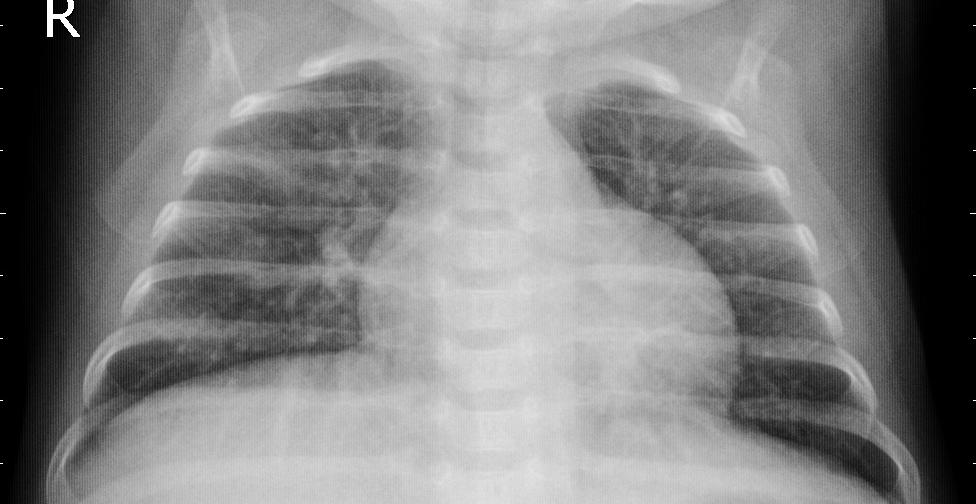
Diagnosis: PNEUMONIA